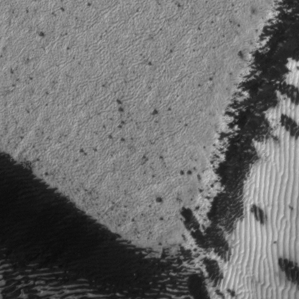
Label: frost